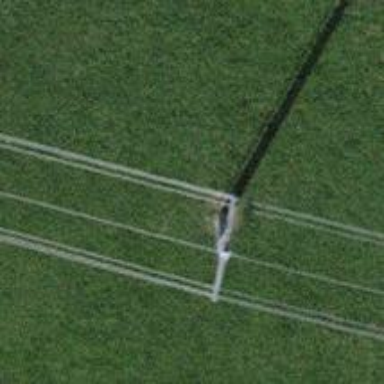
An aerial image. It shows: Concrete power pole.